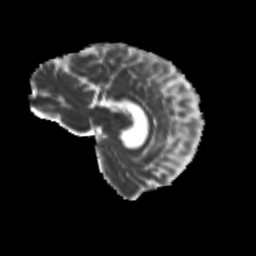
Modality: MD
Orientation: sagittal
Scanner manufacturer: siemens
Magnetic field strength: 3 T
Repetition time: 9.2 s
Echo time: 0.084 s